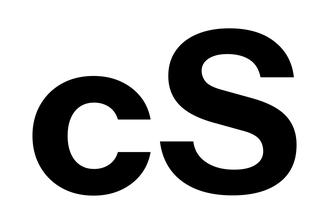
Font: InstrumentSans_Bold